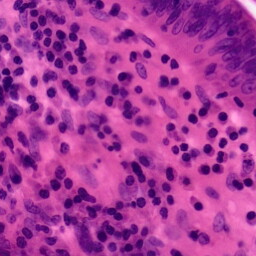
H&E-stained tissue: Colon